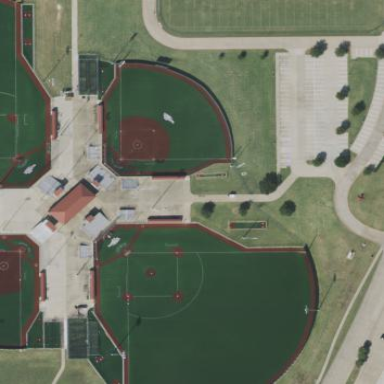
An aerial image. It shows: Baseball pitch with artificial turf enclosed by fence.